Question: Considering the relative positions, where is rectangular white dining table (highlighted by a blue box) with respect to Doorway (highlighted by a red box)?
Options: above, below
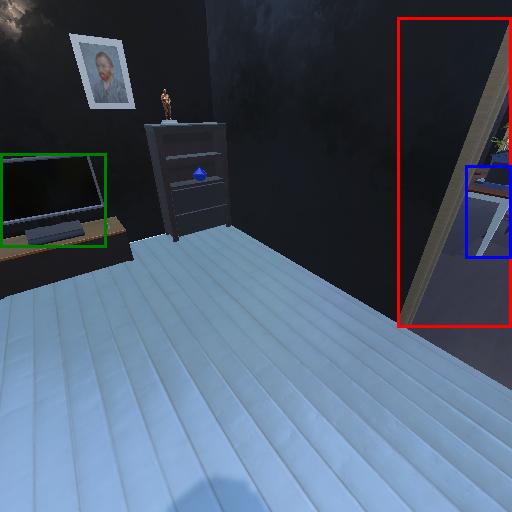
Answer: above